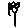
Label: flower